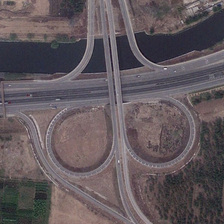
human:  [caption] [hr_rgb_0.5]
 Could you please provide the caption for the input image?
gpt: on the side of the road there is a long river .

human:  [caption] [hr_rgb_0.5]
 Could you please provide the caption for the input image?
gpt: on the side of the road there is a long river .

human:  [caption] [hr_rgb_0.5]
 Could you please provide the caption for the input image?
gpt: above the river is a wide overpass .

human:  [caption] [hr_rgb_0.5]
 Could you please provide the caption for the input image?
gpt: above the river is a wide overpass .

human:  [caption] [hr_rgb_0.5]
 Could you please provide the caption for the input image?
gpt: on the side of the road there is a long river .